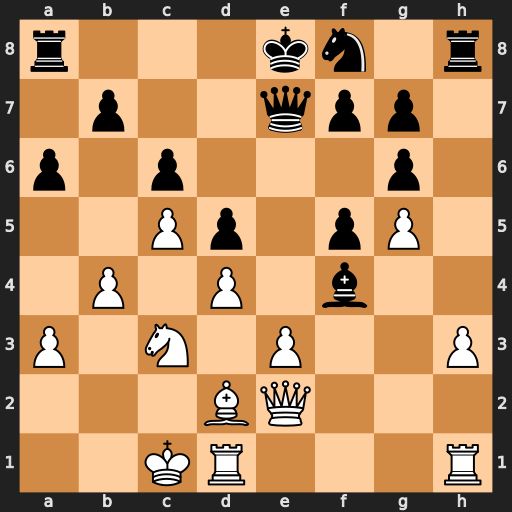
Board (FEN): r3kn1r/1p2qpp1/p1p3p1/2Pp1pP1/1P1P1b2/P1N1P2P/3BQ3/2KR3R
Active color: w
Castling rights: kq
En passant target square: -
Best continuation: exf4 Qxe2 Nxe2